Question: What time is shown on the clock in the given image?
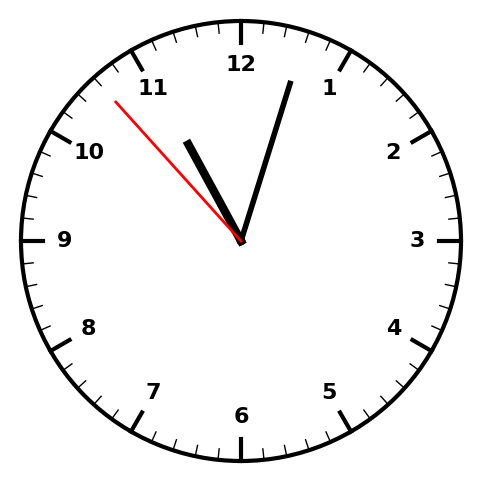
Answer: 11:02:53